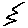
Label: zigzag